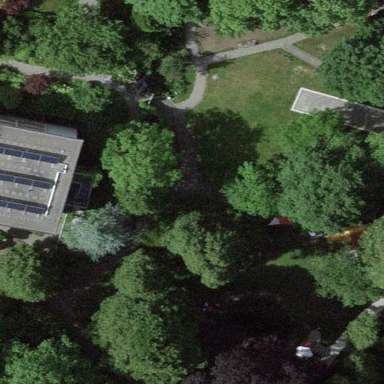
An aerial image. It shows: Lovely park for leisure and relaxation.